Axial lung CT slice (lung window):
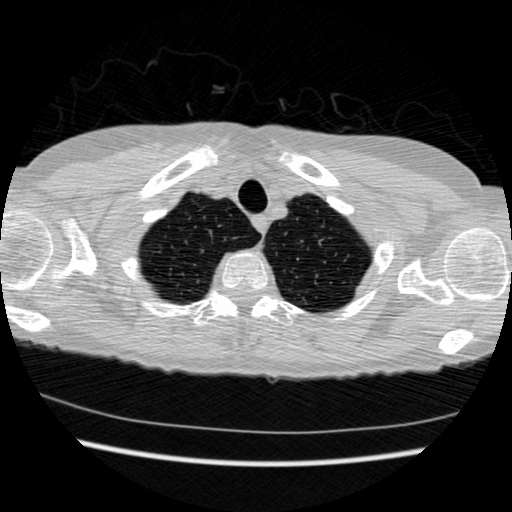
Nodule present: no